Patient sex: M
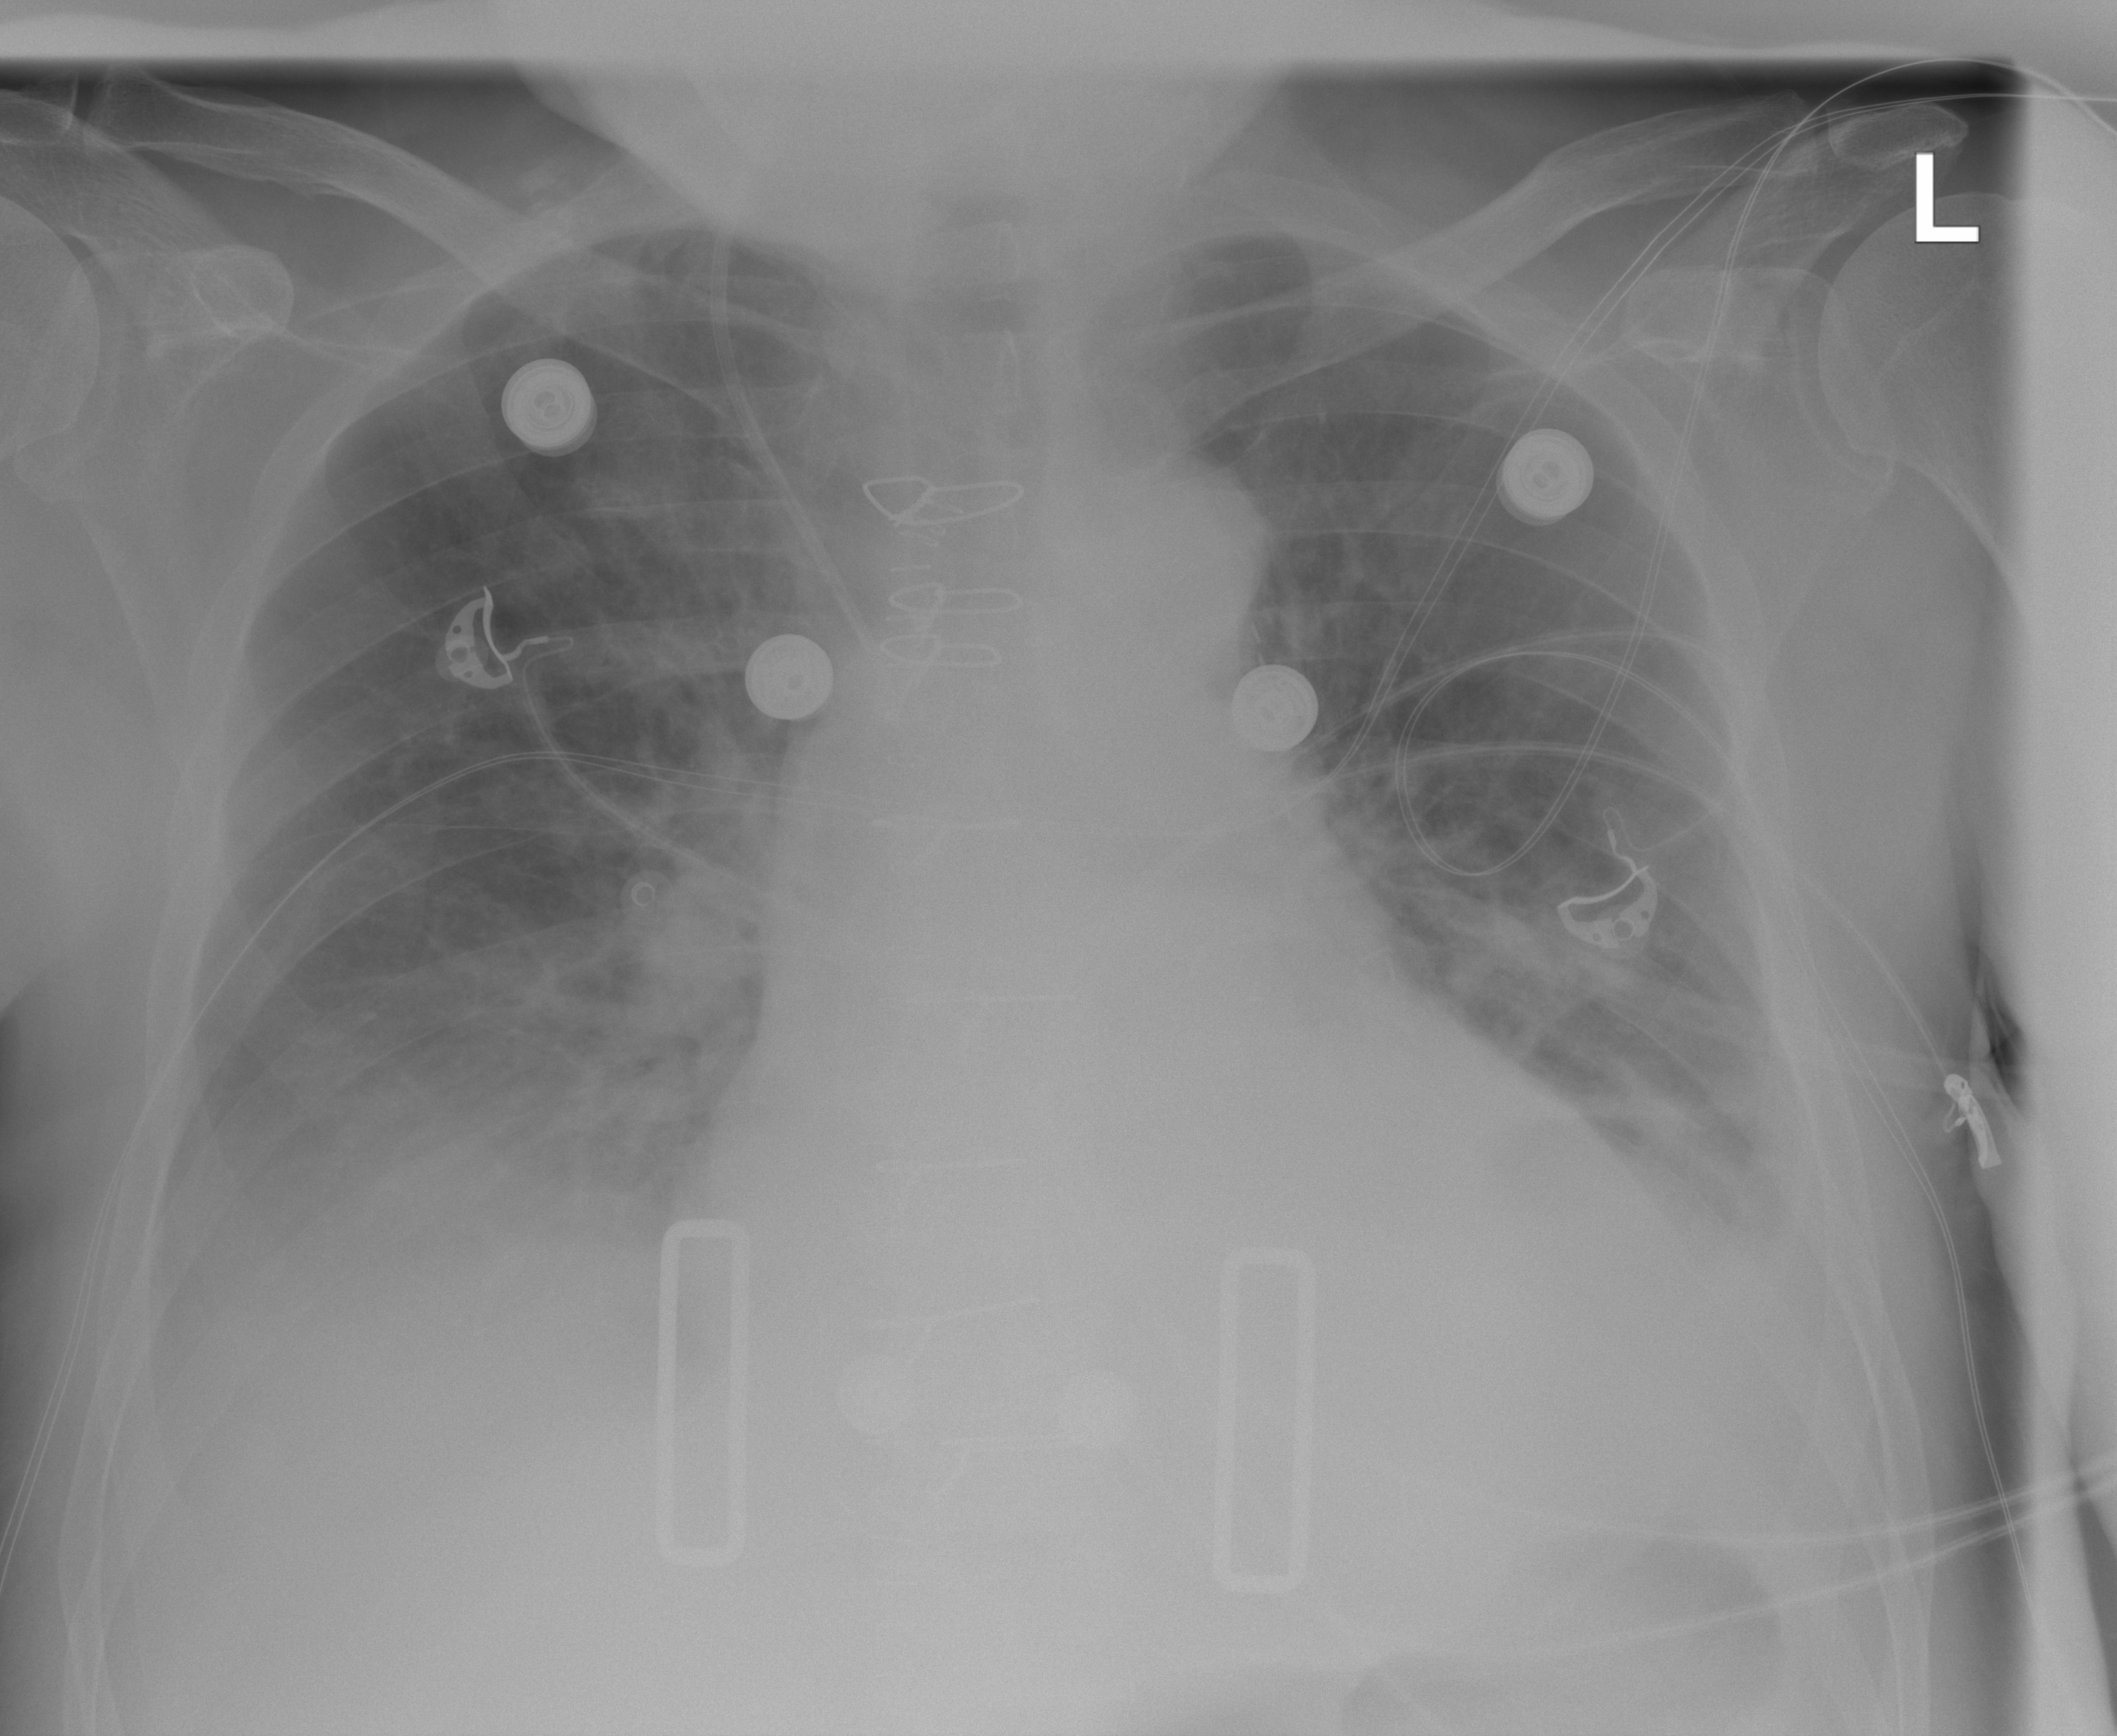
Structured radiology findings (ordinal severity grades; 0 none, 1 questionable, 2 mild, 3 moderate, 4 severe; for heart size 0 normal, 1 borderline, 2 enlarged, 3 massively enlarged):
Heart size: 2
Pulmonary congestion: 2
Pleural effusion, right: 2
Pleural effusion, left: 2
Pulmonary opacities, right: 0
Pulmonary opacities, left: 0
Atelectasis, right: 0
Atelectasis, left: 2